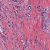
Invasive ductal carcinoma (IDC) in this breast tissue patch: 1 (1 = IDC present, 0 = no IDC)